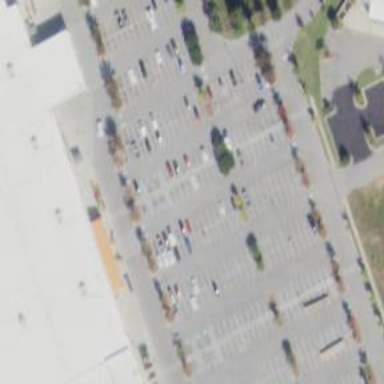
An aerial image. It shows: Parking space is available.